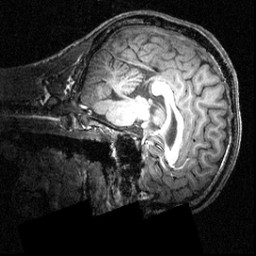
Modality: T1w
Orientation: sagittal
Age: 18
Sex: male
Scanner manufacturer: siemens
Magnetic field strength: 3.951 T
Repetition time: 1.5 s
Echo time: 0.00335 s